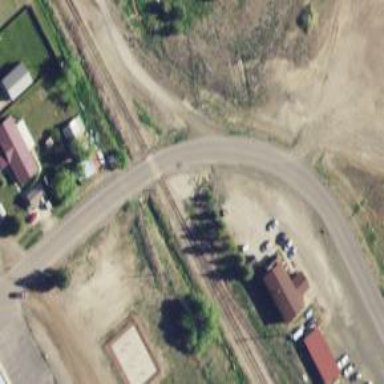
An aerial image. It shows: Level crossing along the railway.